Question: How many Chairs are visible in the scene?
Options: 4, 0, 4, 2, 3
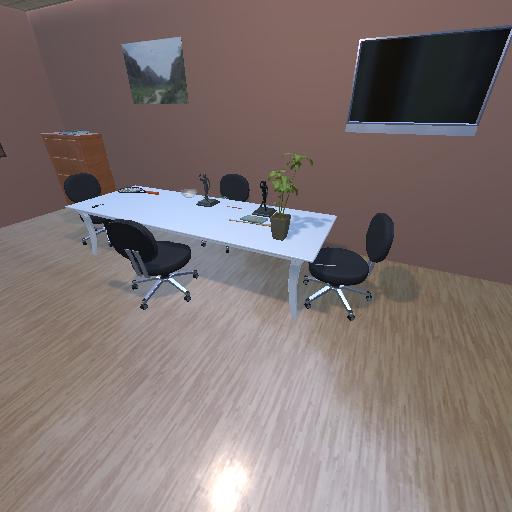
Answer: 4